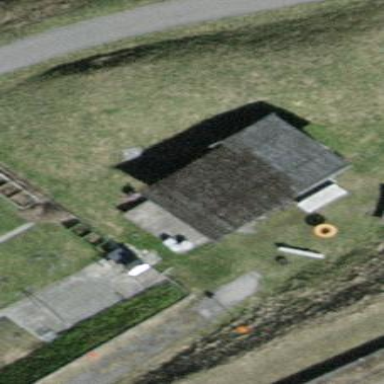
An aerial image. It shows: Shed.